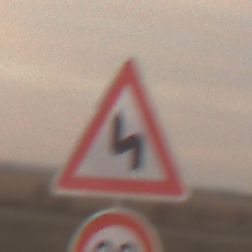
Verkehrszeichen: DoppelkurveZunaechstLinks
Zusatzzeichen unten: Geschwindigkeit20
Umgebung: Outdoor, Nature
Tageszeit: SunriseSunset
Wetter: PartlyCloudy
Licht: Natural
Jahreszeit: NotSpecified
Kontrast: LowContrast